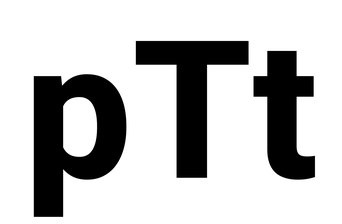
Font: Roboto_ExtraBold